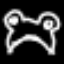
Label: frog